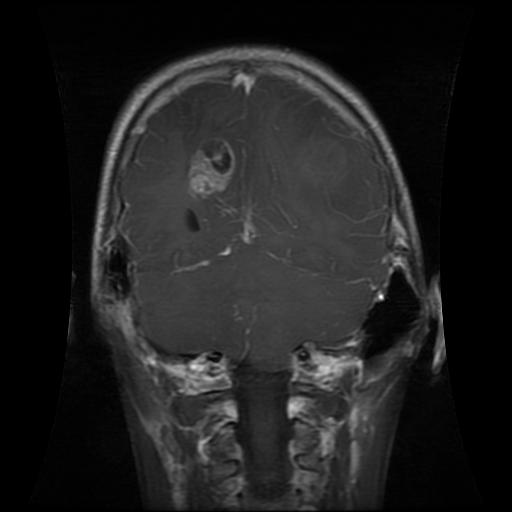
Label: glioma